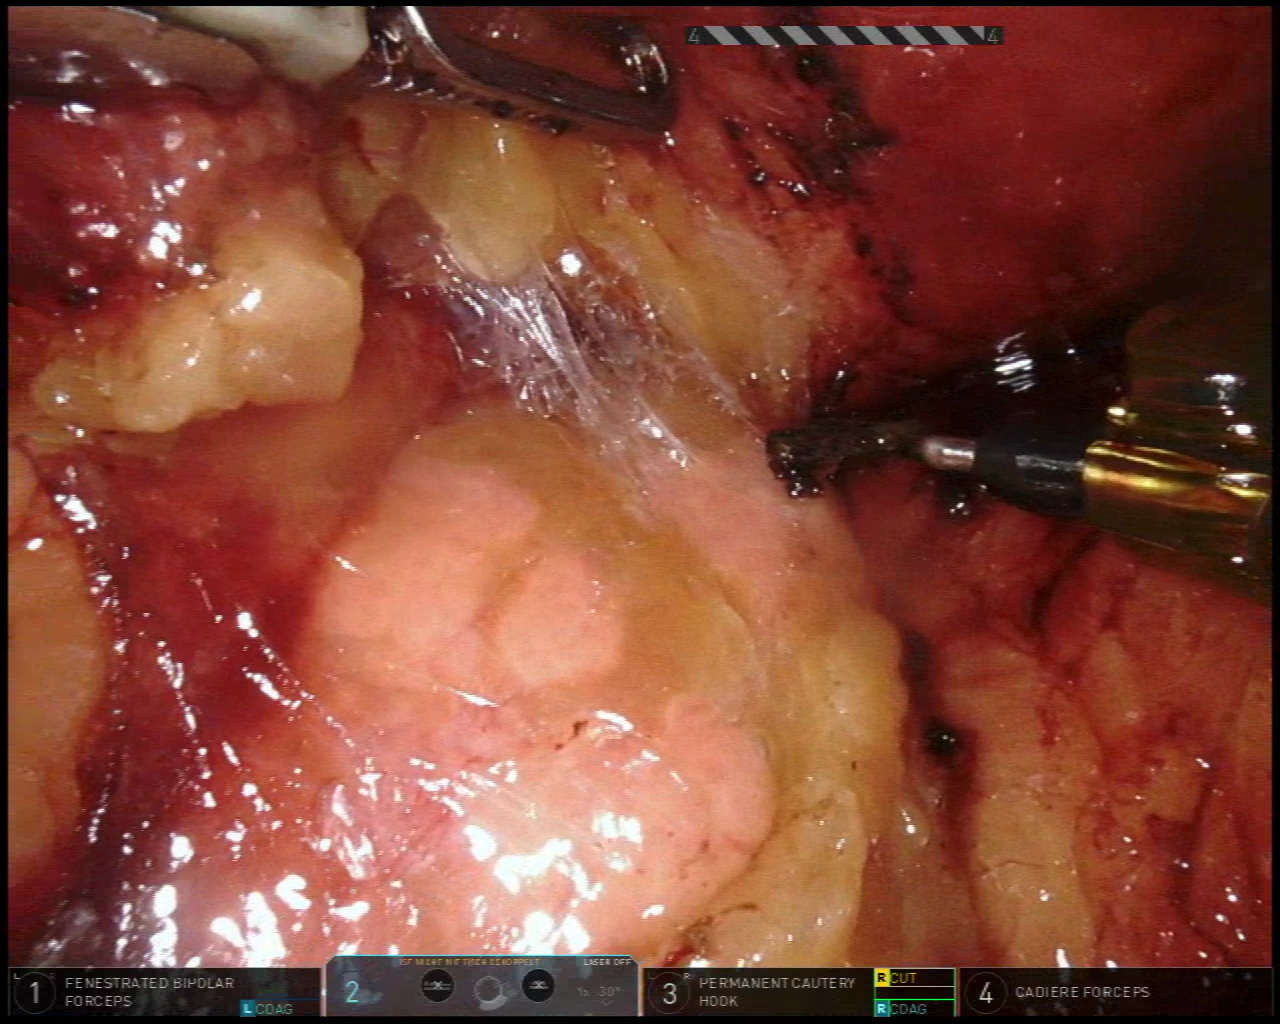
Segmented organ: pancreas
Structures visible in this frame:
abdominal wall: no
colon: no
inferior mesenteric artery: no
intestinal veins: no
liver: no
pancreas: yes
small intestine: no
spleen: no
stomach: no
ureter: no
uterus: no
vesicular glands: no